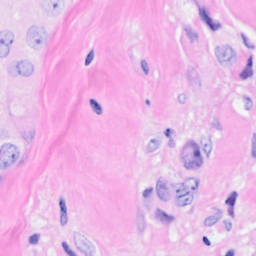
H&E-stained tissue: Breast